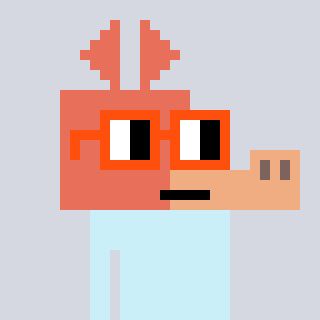
a pixel art character with square orange glasses, a aardvark-shaped head and a computerblue-colored body on a cool background